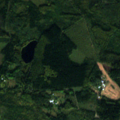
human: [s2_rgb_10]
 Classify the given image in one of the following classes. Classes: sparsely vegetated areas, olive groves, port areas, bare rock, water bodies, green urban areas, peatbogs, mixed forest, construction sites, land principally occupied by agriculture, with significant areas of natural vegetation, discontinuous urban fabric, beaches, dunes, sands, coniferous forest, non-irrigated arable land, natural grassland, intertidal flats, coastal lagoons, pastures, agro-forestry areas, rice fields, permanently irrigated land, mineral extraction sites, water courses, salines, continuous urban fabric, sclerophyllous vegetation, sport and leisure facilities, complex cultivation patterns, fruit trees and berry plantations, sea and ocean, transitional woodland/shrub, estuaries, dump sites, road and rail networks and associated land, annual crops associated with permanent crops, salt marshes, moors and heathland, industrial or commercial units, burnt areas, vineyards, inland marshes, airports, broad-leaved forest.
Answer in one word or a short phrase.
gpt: mixed forest, transitional woodland/shrub